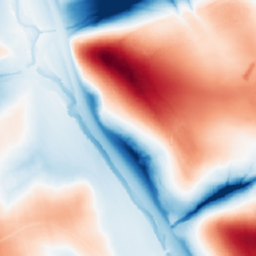
Category: classical
Decomposition family: gaussian_anisotropic
Decomposition parameters: sigma_x: 20
sigma_y: 50
Upsampling method: nearest
Upsampling parameters: scale: 2
Upsampling scale: 2